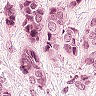
Metastatic tissue present: yes